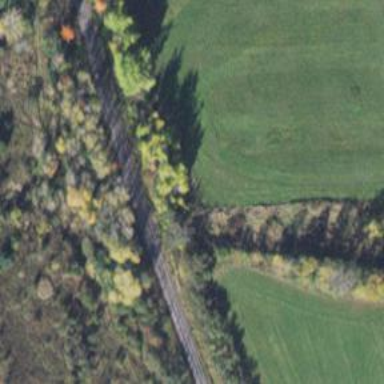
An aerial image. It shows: Railway track.